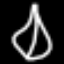
Label: leaf